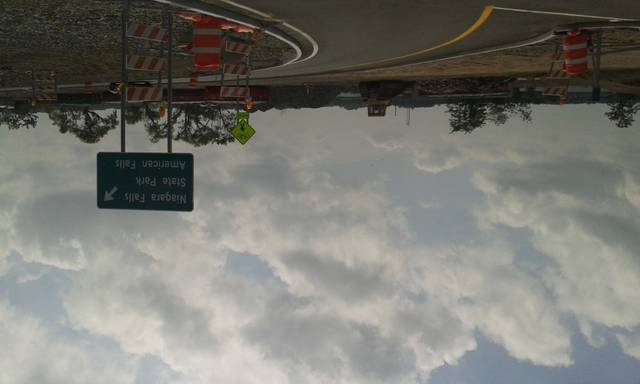
Region: Canada
Coordinates: 43.081, -79.051